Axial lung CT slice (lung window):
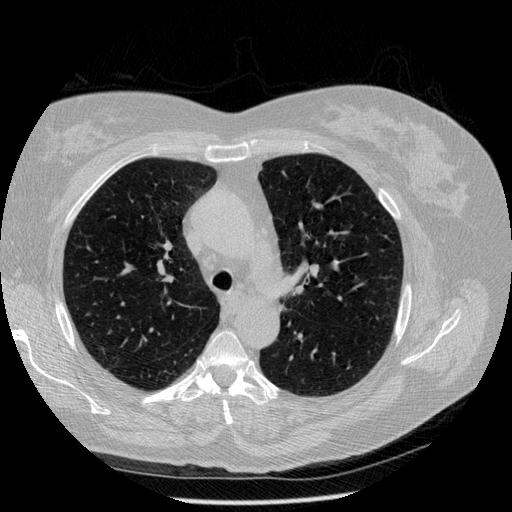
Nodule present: no